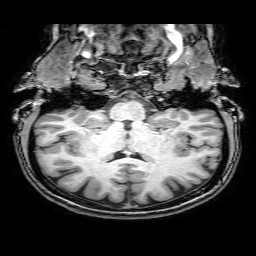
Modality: T1w
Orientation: sagittal
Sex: female
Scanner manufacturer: philips
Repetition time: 0.008095 s
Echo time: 0.0037 s